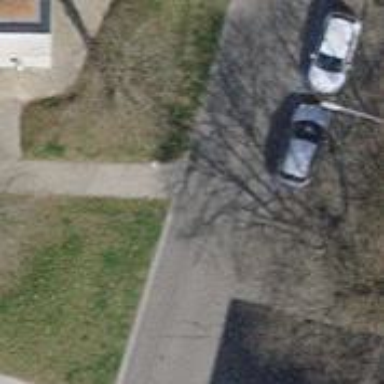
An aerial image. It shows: Residential road with asphalt surface. There is sidewalk on the left side.